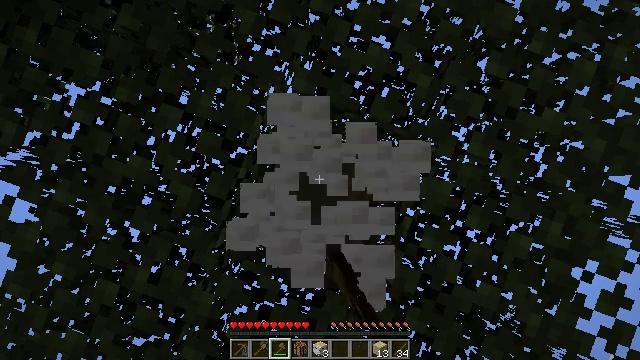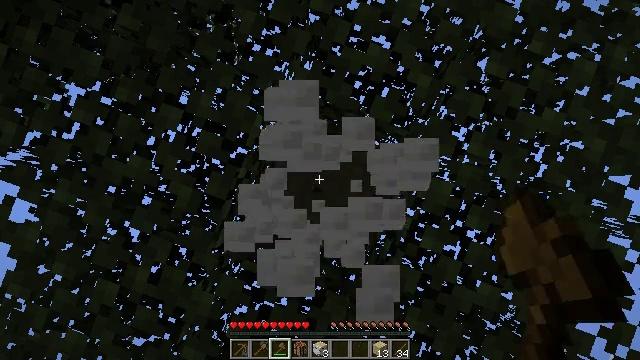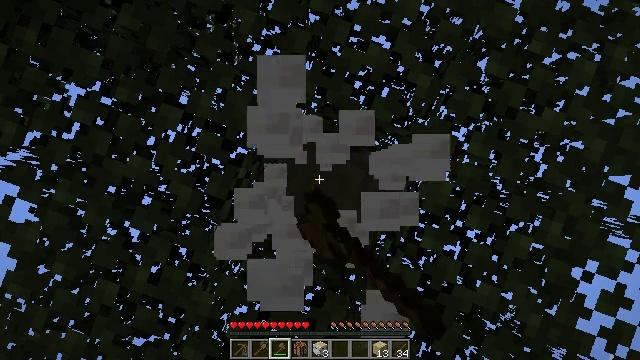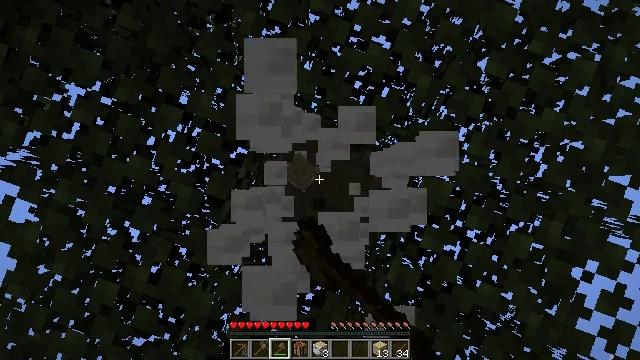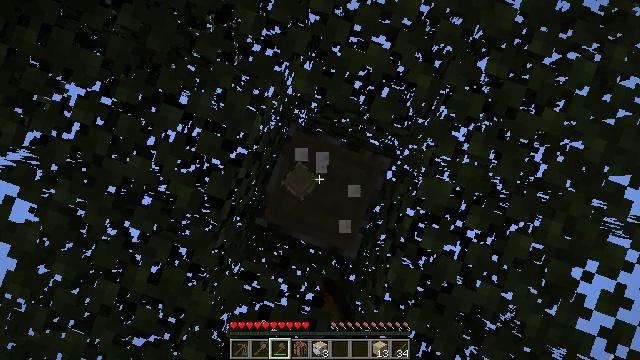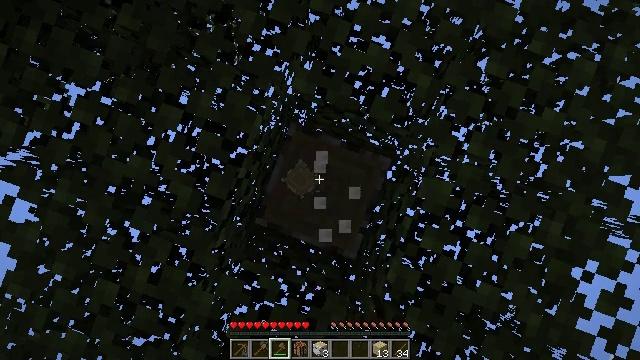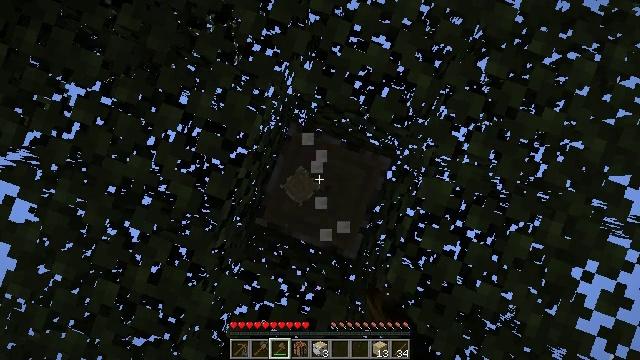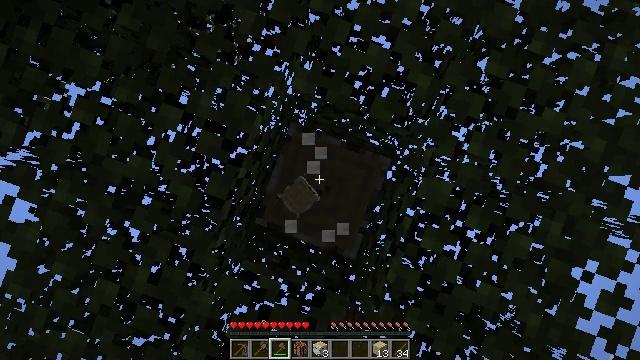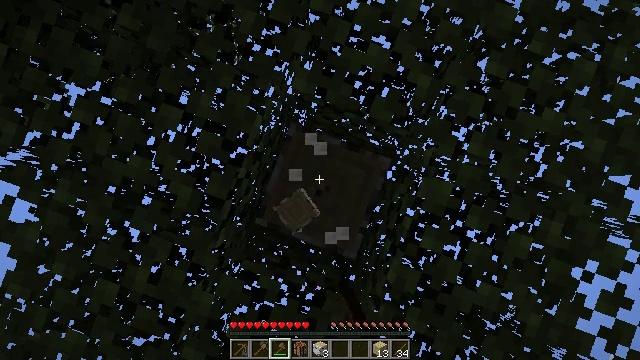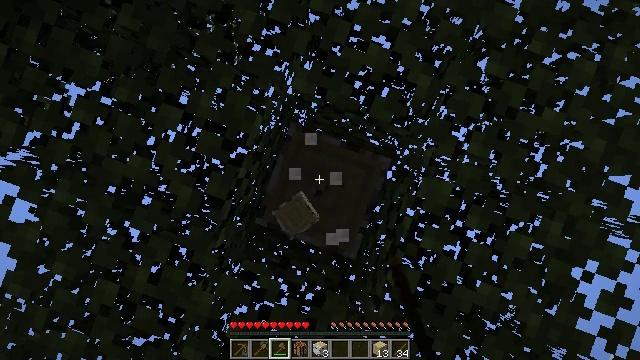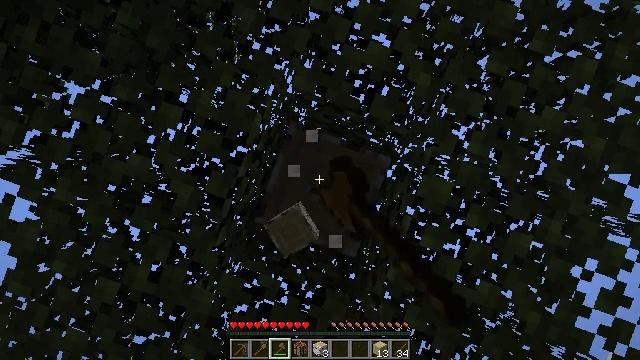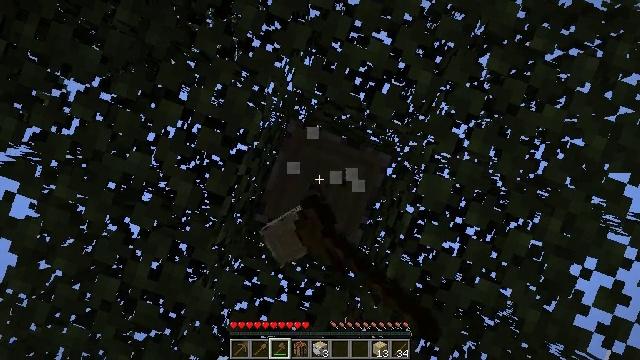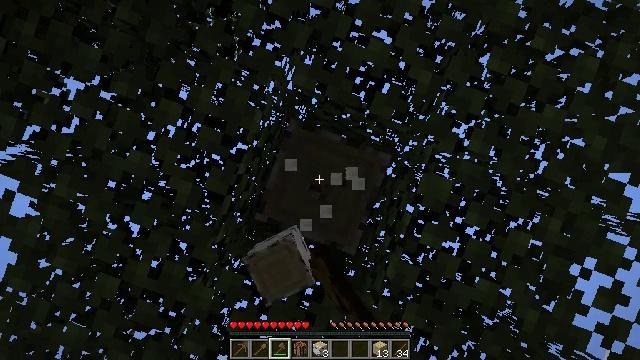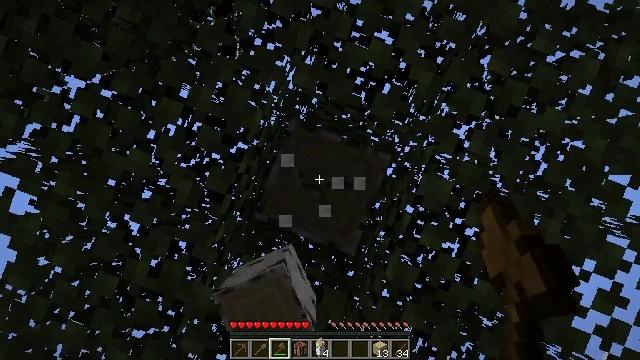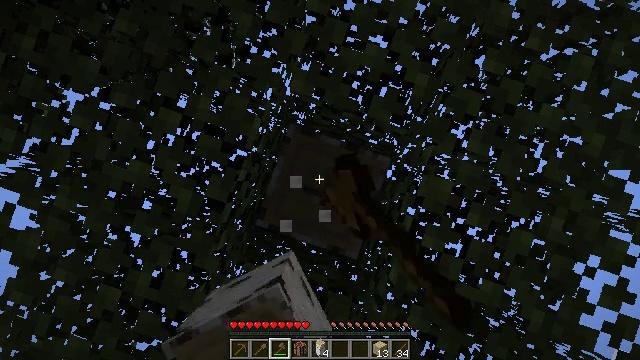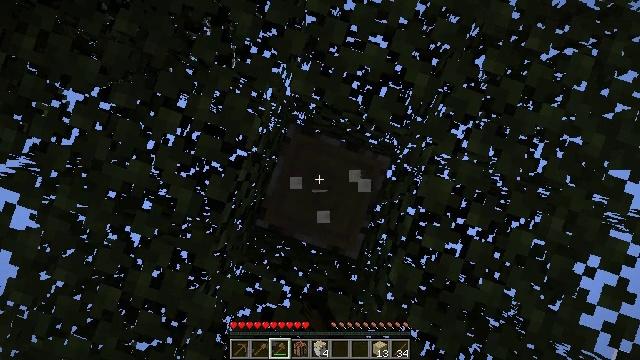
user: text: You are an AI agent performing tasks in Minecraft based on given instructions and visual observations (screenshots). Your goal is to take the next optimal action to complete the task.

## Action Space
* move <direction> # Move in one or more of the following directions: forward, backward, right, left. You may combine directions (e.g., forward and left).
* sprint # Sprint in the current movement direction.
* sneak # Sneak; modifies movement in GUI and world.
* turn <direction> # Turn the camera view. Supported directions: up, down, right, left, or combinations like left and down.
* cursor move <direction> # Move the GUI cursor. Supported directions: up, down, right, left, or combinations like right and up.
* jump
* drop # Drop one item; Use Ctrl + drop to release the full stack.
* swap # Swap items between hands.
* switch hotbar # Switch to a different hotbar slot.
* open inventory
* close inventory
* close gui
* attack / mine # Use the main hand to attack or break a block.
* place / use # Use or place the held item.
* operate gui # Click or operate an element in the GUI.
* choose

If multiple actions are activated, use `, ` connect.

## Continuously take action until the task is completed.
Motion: motion action
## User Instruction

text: Chop down the birch log.
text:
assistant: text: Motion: attack / mine
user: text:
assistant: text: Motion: attack / mine
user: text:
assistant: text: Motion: attack / mine
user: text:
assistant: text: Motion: attack / mine
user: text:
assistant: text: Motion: attack / mine
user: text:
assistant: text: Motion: attack / mine
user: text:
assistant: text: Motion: attack / mine
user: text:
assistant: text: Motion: attack / mine
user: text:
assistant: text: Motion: attack / mine
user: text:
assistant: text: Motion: attack / mine
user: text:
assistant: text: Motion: attack / mine
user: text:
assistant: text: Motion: attack / mine
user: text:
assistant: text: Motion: attack / mine
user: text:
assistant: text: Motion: turn left and up, attack / mine
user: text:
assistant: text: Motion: no_op
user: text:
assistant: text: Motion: attack / mine
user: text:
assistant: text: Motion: attack / mine
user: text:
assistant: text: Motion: attack / mine
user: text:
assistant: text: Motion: attack / mine
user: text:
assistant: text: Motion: attack / mine
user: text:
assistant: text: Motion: attack / mine
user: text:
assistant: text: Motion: attack / mine
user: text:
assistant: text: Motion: attack / mine
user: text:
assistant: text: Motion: attack / mine
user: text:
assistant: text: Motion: attack / mine
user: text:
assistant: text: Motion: attack / mine
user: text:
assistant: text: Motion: attack / mine
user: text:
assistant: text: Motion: attack / mine
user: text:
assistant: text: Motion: attack / mine
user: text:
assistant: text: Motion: attack / mine